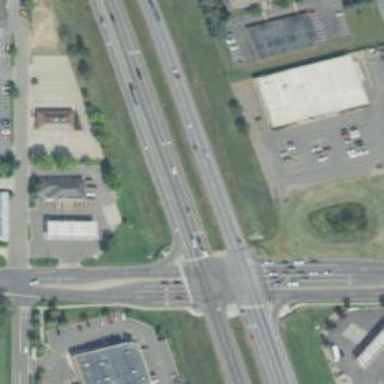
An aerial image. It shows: Trunk link highway.